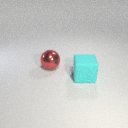
large red metal sphere to the left of large cyan rubber cube